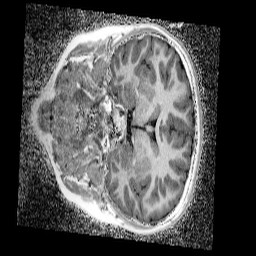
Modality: UNIT1_denoised
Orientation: coronal
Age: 9
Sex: female
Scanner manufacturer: siemens
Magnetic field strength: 3 T
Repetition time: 4 s
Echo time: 0.00299 s